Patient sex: M
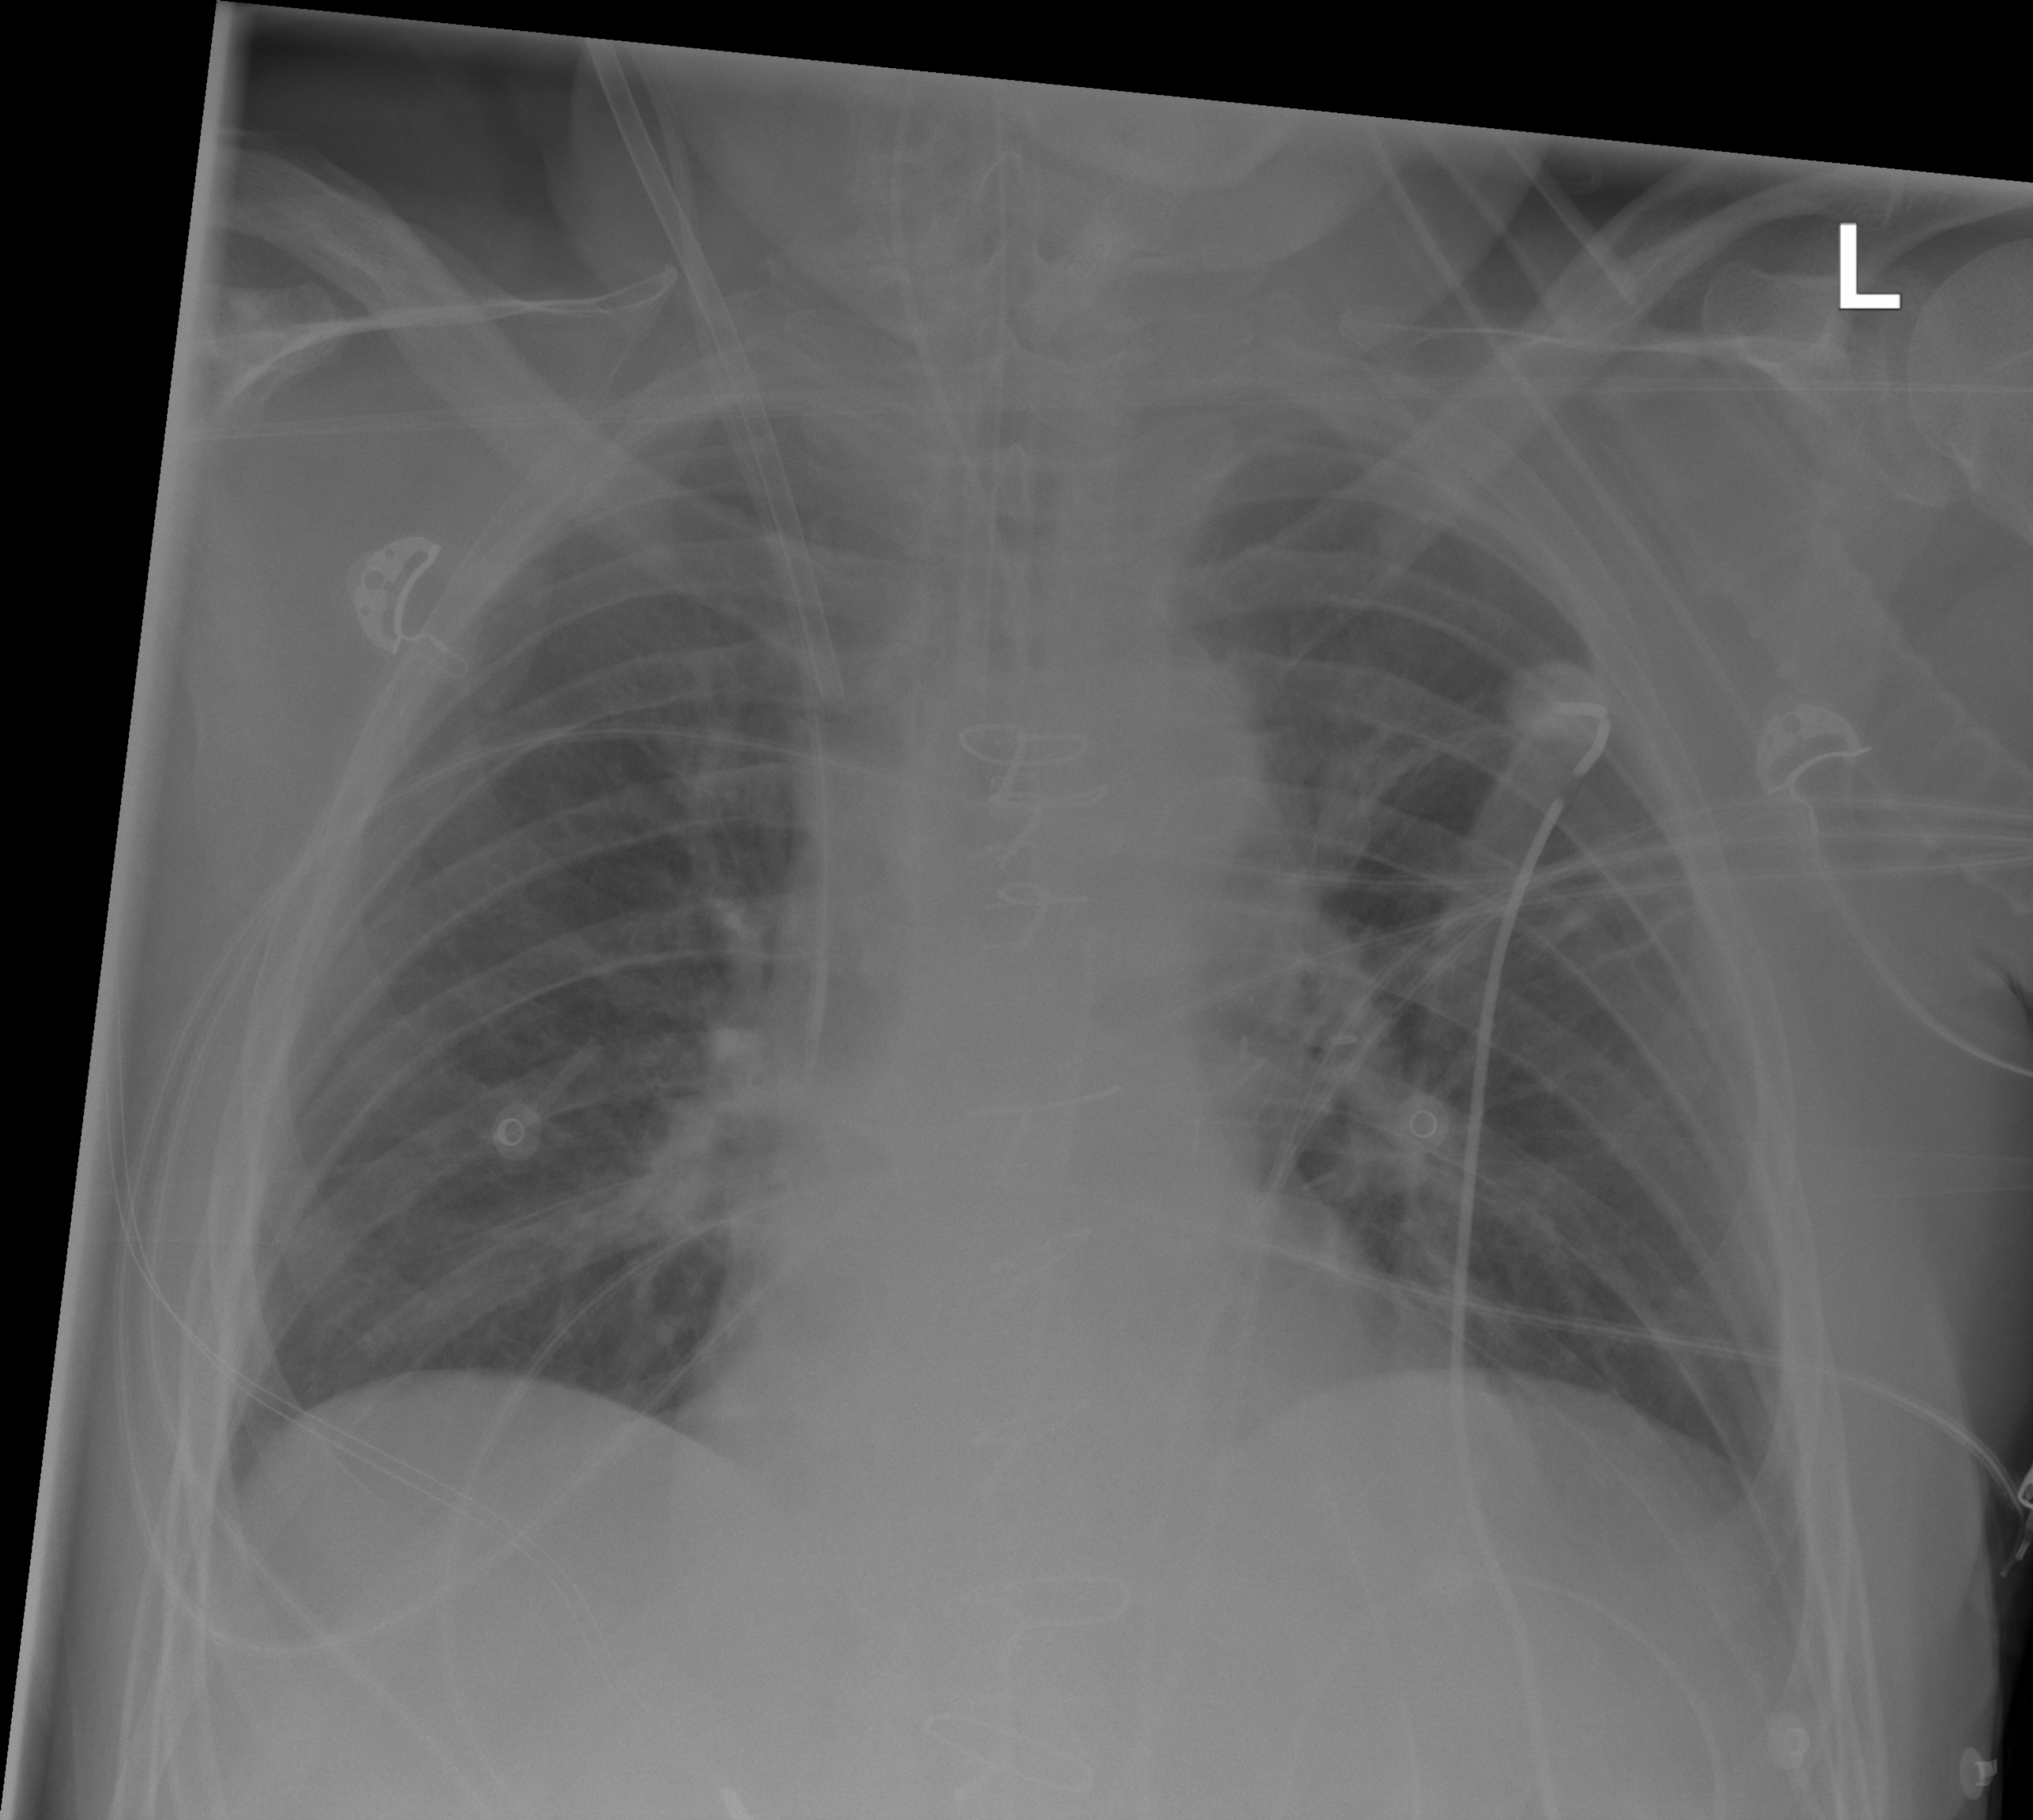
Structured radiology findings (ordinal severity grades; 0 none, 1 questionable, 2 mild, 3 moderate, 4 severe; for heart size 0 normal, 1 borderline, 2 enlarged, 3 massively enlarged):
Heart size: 0
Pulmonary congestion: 0
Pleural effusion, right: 0
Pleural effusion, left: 0
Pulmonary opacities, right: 0
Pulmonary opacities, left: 0
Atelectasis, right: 0
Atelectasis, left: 2